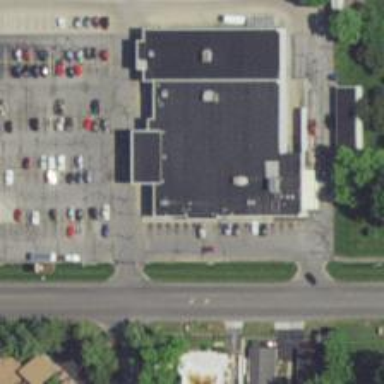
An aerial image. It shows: Pharmacy providing healthcare services.